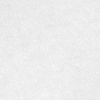
Atmospheric dust classification: dusty